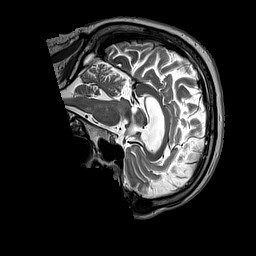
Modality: T2w
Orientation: sagittal
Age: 71
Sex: male
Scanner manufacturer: siemens
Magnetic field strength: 3 T
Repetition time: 3.2 s
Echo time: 0.212 s